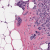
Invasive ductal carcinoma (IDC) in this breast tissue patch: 1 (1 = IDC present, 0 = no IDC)